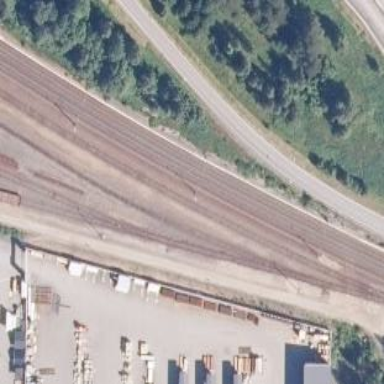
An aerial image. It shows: Railway with continuous electrified contact lines.